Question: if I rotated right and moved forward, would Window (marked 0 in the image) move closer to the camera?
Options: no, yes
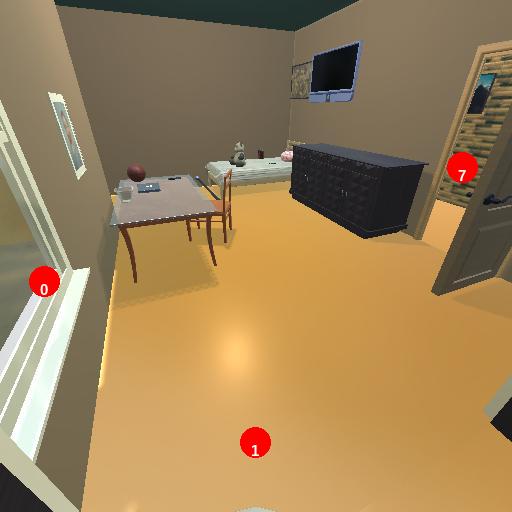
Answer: no